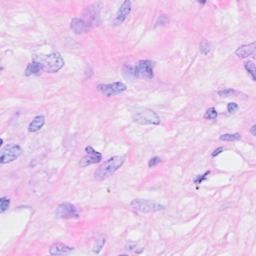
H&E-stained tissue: Breast